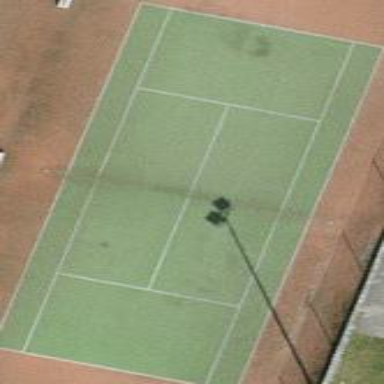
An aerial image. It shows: Tennis court in leisure pitch.